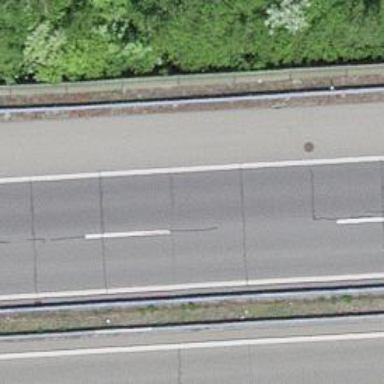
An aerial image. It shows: Asphalt motorway.